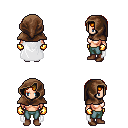
a pixel art fantasy rpg character, female body template, human, light skin, white cape, teal pants, light blonde pageboy hairstyle, cloth hood, gold gloves, brown shoes, four views (front, back, left, right), 2x2 character sprite sheet, small pixel art, hard edges, no anti-aliasing